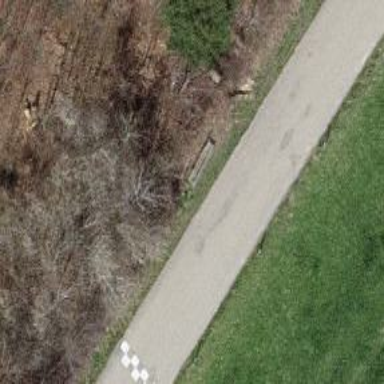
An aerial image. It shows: Bench for seating.